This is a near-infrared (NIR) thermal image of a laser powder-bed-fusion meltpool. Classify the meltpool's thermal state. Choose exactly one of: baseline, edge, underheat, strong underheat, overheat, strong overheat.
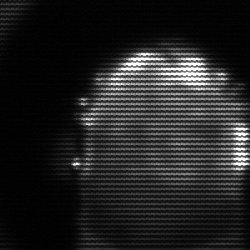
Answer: baseline